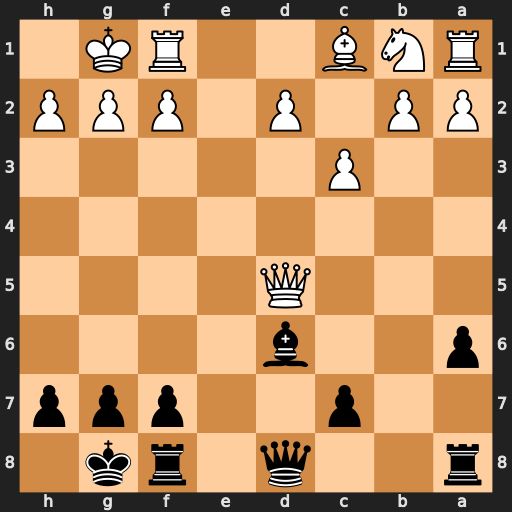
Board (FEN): r2q1rk1/2p2ppp/p2b4/3Q4/8/2P5/PP1P1PPP/RNB2RK1
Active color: b
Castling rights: -
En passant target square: -
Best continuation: Bxh2+ Kxh2 Qxd5